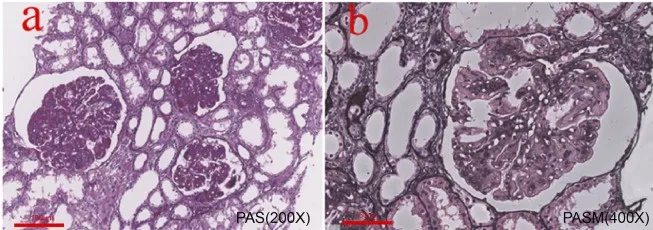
Histopathological findings from the native renal biopsy specimen. (A,B) Glomeruli showed moderate-to-severe mesangial hyperplasia and segmental interposition together with crescent formation in approximately 1/3 of the glomeruli. Urine protein post transplantation [: 200x.
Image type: pathology (h&e)